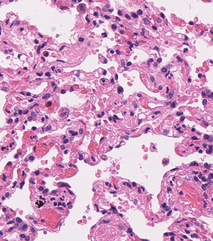
Tumor epithelial tissue: no
Tumor-associated stroma tissue: no
Normal tissue: yes